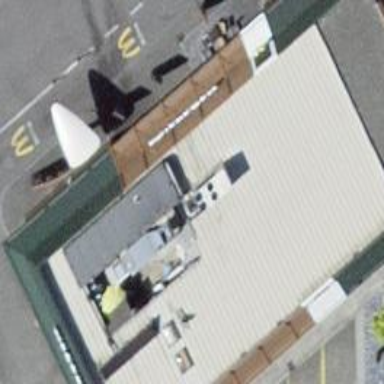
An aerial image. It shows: Fast food establishment.